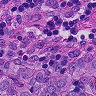
Metastatic tissue present: yes